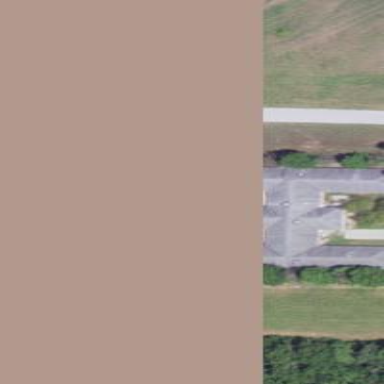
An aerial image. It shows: Nursing home building.